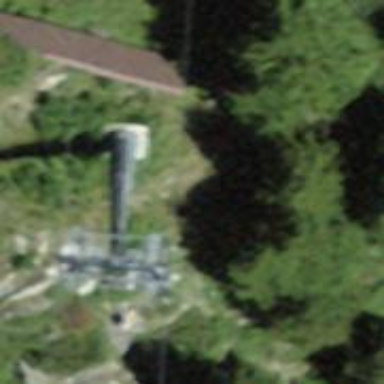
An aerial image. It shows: Pylon used for aerialway.